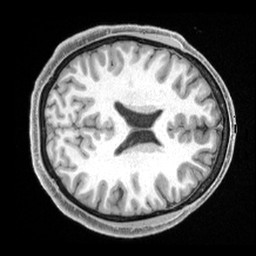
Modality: T1w
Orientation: axial